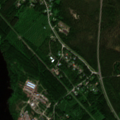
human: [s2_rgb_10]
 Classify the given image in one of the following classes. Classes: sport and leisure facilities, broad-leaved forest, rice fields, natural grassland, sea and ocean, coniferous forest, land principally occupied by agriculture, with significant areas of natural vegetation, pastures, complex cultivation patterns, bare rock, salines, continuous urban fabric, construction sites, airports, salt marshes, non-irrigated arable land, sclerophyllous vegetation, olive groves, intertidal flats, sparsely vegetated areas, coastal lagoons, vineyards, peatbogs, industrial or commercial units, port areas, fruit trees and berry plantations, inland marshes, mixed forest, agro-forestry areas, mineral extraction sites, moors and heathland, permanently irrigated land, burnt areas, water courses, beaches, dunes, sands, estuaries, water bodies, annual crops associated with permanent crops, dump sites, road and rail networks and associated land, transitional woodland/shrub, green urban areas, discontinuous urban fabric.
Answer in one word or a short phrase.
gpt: industrial or commercial units, land principally occupied by agriculture, with significant areas of natural vegetation, broad-leaved forest, coniferous forest, mixed forest, water bodies